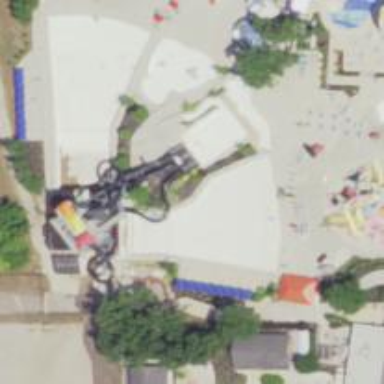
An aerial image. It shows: Water slide attraction.